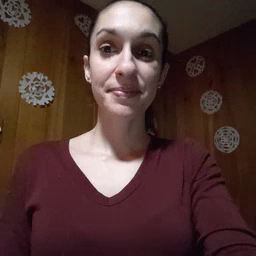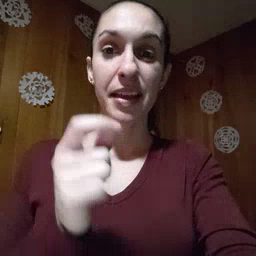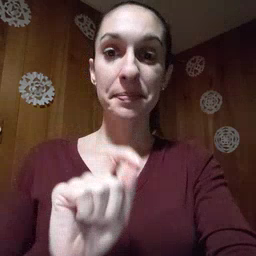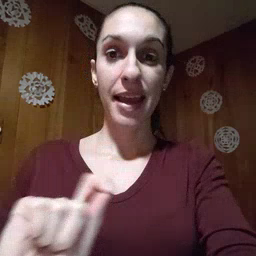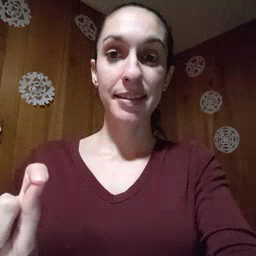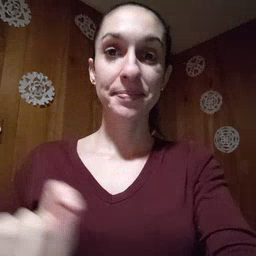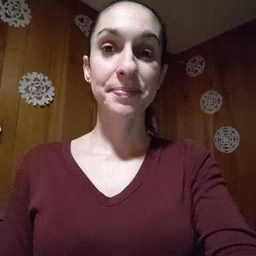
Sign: pen